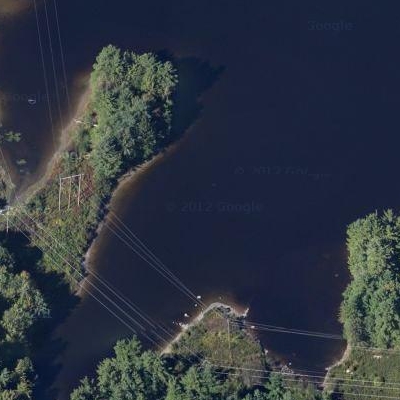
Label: dRiverLake